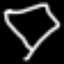
Label: diamond